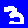
Digit: 3